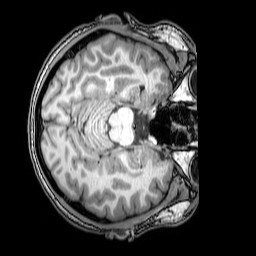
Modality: T1w
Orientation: axial
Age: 20
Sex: male